Question: The green dot in the picture is the starting point, and the blue dot is the end point. Each move can only go one square to the right or down. How many different simple paths are there?
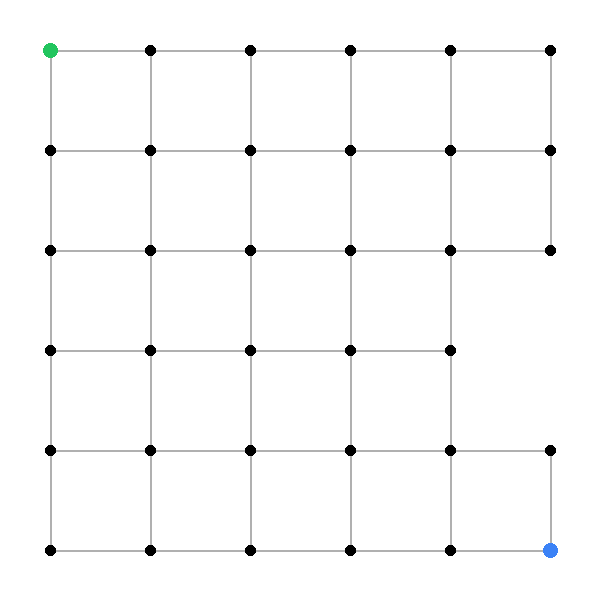
Answer: 196